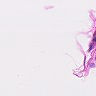
Metastatic tissue present: no